Question: I am using DEFacebookComposeViewController for sharing on Facebook.
I am having issue in one view controller it changes the background color of view to white instead of that transparent black background.
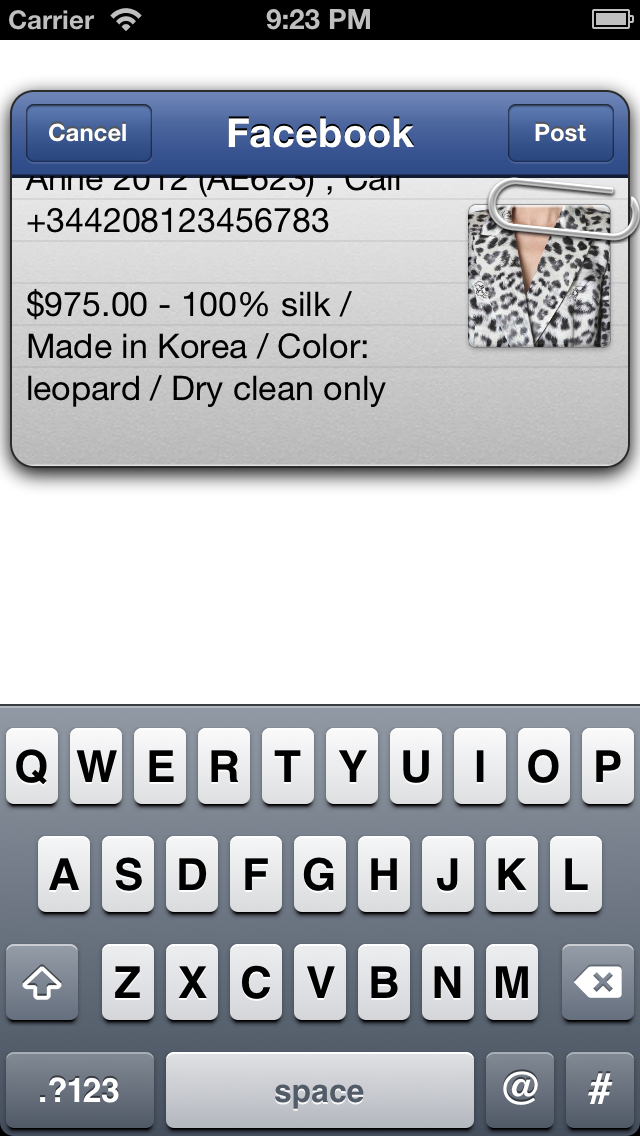
Answer: I managed to fix the issue. You need to uncomment the code in following file:
"DEFacebookComposeViewController.h"
Just replace the following code:
- (void)viewWillAppear:(BOOL)animated
{
[super viewWillAppear:animated];'''
// Take a snapshot of the current view, and make that our background after our view animates into place.
// This only works if our orientation is the same as the presenting view.
// If they don't match, just display the gray background.
if (self.interfaceOrientation == self.fromViewController.interfaceOrientation) {
// UIImage *backgroundImage = [self captureScreen];
// self.backgroundImageView = [[[UIImageView alloc] initWithImage:backgroundImage] autorelease];
}
else {
// self.backgroundImageView = [[[UIImageView alloc] initWithFrame:self.fromViewController.view.bounds] autorelease];
}
// self.backgroundImageView.autoresizingMask = UIViewAutoresizingNone;
// self.backgroundImageView.alpha = 0.0f;
// self.backgroundImageView.backgroundColor = [UIColor lightGrayColor];
// [self.view insertSubview:self.backgroundImageView atIndex:0];
// Now let's fade in a gradient view over the presenting view.
self.gradientView = [[[DEFacebookGradientView alloc] initWithFrame:[UIApplication sharedApplication].keyWindow.bounds] autorelease];
self.gradientView.autoresizingMask = UIViewAutoresizingNone;
self.gradientView.transform = self.fromViewController.view.transform;
self.gradientView.alpha = 0.0f;
self.gradientView.center = [UIApplication sharedApplication].keyWindow.center;
[self.fromViewController.view addSubview:self.gradientView];
[UIView animateWithDuration:0.3f
animations:^ {
self.gradientView.alpha = 1.0f;
}];
self.previousStatusBarStyle = [UIApplication sharedApplication].statusBarStyle;
[[UIApplication sharedApplication] setStatusBarStyle:UIStatusBarStyleBlackOpaque animated:YES];
[self updateFramesForOrientation:self.interfaceOrientation];
}
'''
With this code:
'''
- (void)viewWillAppear:(BOOL)animated
{
[super viewWillAppear:animated];
// Take a snapshot of the current view, and make that our background after our view animates into place.
// This only works if our orientation is the same as the presenting view.
// If they don't match, just display the gray background.
if (self.interfaceOrientation == self.fromViewController.interfaceOrientation) {
UIImage *backgroundImage = [self captureScreen];
self.backgroundImageView = [[[UIImageView alloc] initWithImage:backgroundImage] autorelease];
}
else {
self.backgroundImageView = [[[UIImageView alloc] initWithFrame:self.fromViewController.view.bounds] autorelease];
}
self.backgroundImageView.autoresizingMask = UIViewAutoresizingNone;
self.backgroundImageView.alpha = 0.0f;
self.backgroundImageView.backgroundColor = [UIColor lightGrayColor];
[self.view insertSubview:self.backgroundImageView atIndex:0];
// Now let's fade in a gradient view over the presenting view.
self.gradientView = [[[DEFacebookGradientView alloc] initWithFrame:[UIApplication sharedApplication].keyWindow.bounds] autorelease];
self.gradientView.autoresizingMask = UIViewAutoresizingNone;
self.gradientView.transform = self.fromViewController.view.transform;
self.gradientView.alpha = 0.0f;
self.gradientView.center = [UIApplication sharedApplication].keyWindow.center;
[self.fromViewController.view addSubview:self.gradientView];
[UIView animateWithDuration:0.3f
animations:^ {
self.gradientView.alpha = 1.0f;
}];
self.previousStatusBarStyle = [UIApplication sharedApplication].statusBarStyle;
[[UIApplication sharedApplication] setStatusBarStyle:UIStatusBarStyleBlackOpaque animated:YES];
[self updateFramesForOrientation:self.interfaceOrientation];
}
'''
Hope this will help other if they found similar issue.
Thanks.